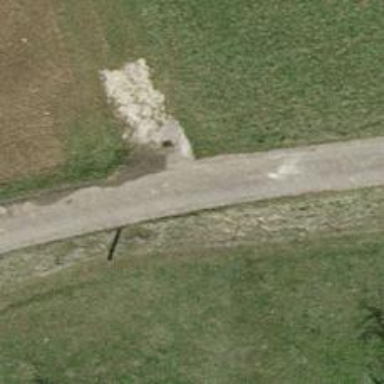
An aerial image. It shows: Path covered in grass.